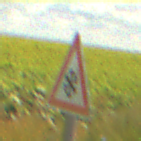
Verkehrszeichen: SchneeOderEisglaette
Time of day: Midday
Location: Outdoor (RoadRail)
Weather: PartlyCloudy
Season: NotSpecified
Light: Natural